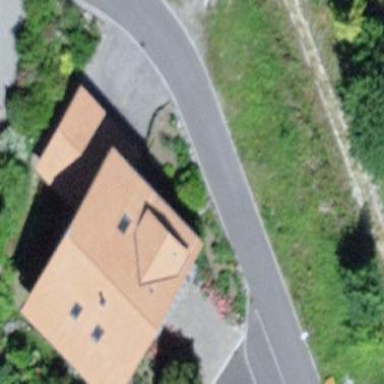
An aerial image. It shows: Residential building.